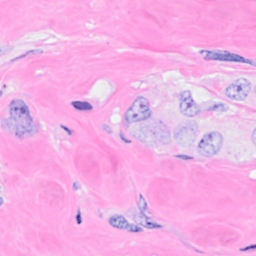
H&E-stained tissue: Breast